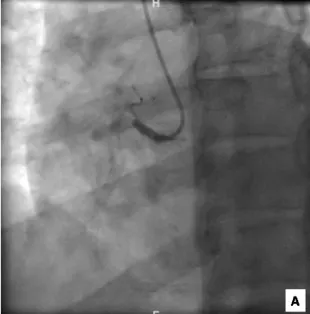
(a) Coronary angiogram showing complete right coronary artery occlusion.
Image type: radiology (x_ray)